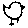
Label: bird